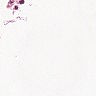
Metastatic tissue present: no